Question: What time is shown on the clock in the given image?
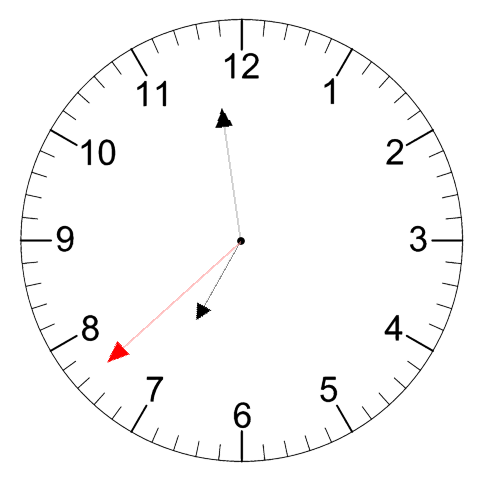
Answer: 06:58:38